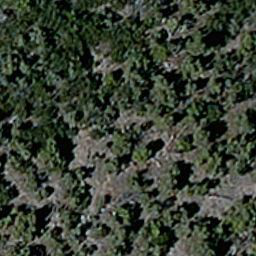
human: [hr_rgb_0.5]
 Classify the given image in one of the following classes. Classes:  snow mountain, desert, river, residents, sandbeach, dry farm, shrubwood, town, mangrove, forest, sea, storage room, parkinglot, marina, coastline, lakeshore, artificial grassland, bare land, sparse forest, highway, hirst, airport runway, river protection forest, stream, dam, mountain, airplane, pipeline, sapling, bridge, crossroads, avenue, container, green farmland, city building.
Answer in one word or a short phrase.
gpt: sparse forest